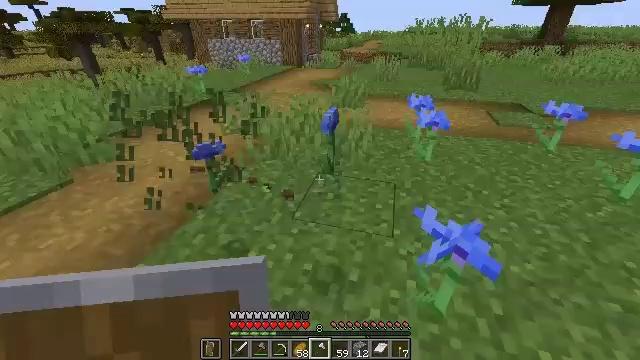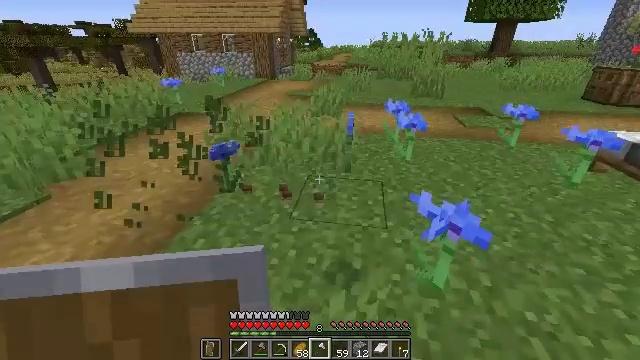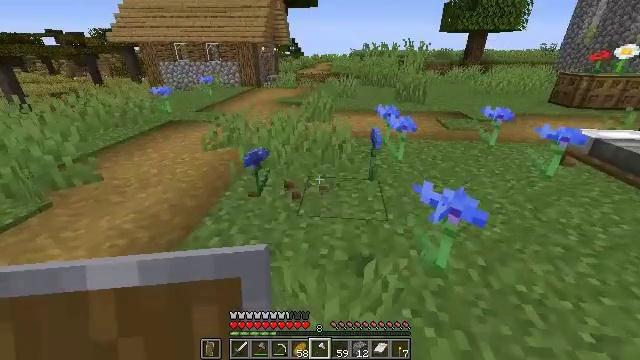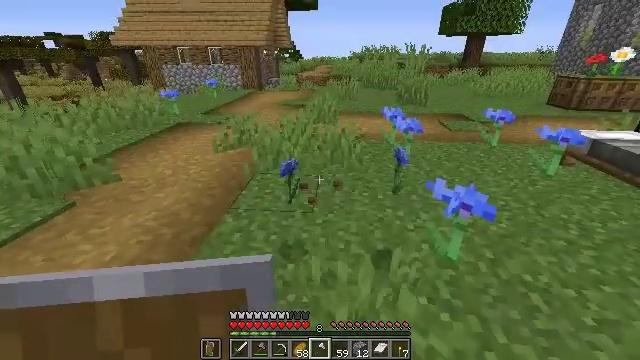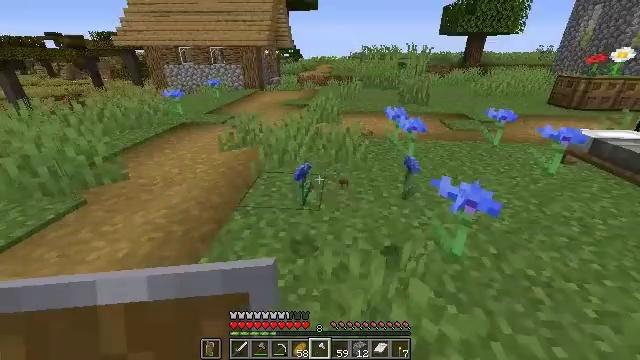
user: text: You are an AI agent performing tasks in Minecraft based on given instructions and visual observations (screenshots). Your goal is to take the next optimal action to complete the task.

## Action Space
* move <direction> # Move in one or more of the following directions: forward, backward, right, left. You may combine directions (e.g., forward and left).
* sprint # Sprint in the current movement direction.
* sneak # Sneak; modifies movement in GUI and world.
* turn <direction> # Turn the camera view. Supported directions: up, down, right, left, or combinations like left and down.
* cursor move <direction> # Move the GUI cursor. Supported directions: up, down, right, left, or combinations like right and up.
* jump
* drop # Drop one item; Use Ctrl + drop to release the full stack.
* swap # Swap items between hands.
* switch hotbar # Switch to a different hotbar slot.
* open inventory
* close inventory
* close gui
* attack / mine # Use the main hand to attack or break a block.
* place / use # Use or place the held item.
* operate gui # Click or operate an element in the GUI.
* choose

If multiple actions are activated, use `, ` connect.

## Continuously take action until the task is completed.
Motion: motion action
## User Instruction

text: Pick up the cornflower in the field.
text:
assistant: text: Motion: move back and move left, turn right and up, attack / mine
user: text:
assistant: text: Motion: move back and move left, turn right and up
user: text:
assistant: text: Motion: move back and move left
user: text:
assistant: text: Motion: move back and move left
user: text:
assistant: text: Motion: no_op